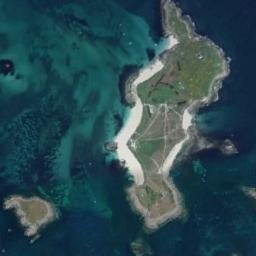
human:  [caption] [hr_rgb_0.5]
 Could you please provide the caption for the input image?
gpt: The island lies to the sea on one side .

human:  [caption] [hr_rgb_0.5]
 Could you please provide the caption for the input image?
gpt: The irregularly shaped island is surrounded by blue sea water, The island has a green and yellow-brown color, And there is a circle of white sand on the periphery .

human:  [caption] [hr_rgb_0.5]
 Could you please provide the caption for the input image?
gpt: A big island and a small island have some vegetation, Beaches and reefs .

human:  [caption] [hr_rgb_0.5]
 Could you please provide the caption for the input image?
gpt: The island on the left is smaller than the island on the right .

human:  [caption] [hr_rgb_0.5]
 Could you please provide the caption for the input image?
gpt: The island with meadows is surrounded by green water .